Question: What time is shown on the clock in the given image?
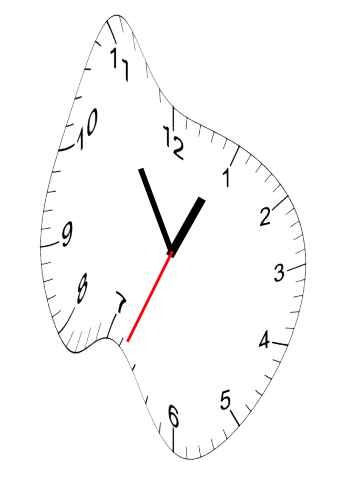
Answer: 12:54:34